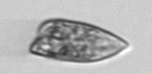
Label: Prorocentrum_dentatum